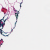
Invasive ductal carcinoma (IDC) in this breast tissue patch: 0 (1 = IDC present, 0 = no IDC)